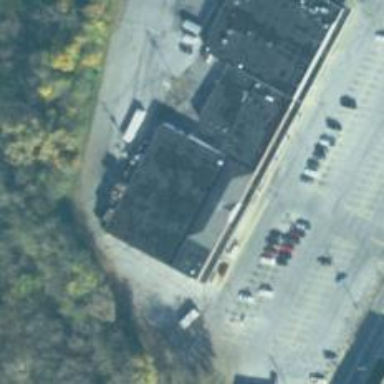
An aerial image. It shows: Supermarket.